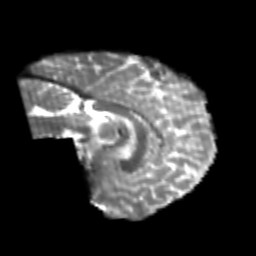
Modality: T2w
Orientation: sagittal
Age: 22
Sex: female
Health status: healthy
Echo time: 0.074 s